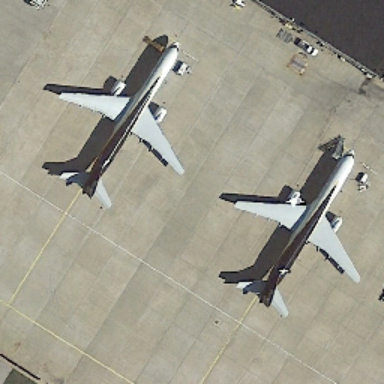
Two black box planes were parked on the gray ground .